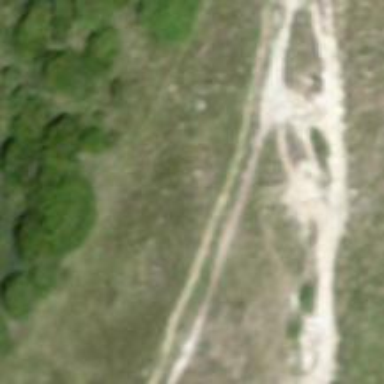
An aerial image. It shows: Path on the ground.